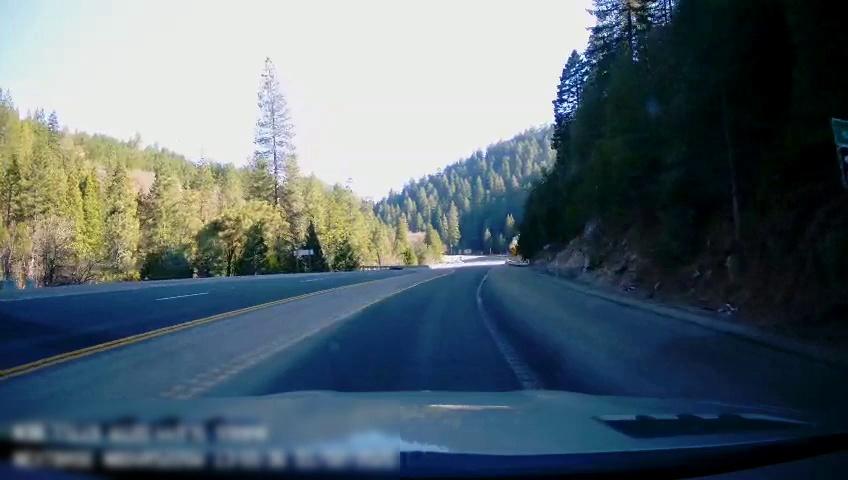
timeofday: Day
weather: Sunny
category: Drivable Space
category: Lanes | Opposite Lane
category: Lanes | Alternate Lane
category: Lanes | Opposite Lane
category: Lanes | Current Lane
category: Lanes | Alternate Lane
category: Lanes | Opposite Lane
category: Traffic | Signs
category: Traffic | Signs